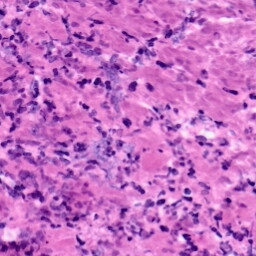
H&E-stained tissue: Pancreatic